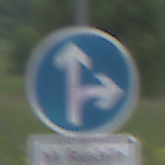
Verkehrszeichen: VorgeschriebeneFahrtrichtungGeradeausOderRechts
Zusatzzeichen unten: SonstigeFahrzeugePersonengruppenFrei2
Umgebung: Outdoor, RoadRail
Tageszeit: Midday
Wetter: PartlyCloudy
Licht: Natural
Jahreszeit: NotSpecified
Kontrast: LowContrast